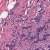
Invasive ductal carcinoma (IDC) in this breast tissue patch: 1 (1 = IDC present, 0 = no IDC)